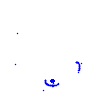
Particle: kaon